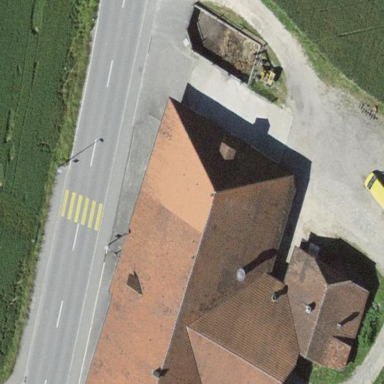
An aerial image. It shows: Farm building.